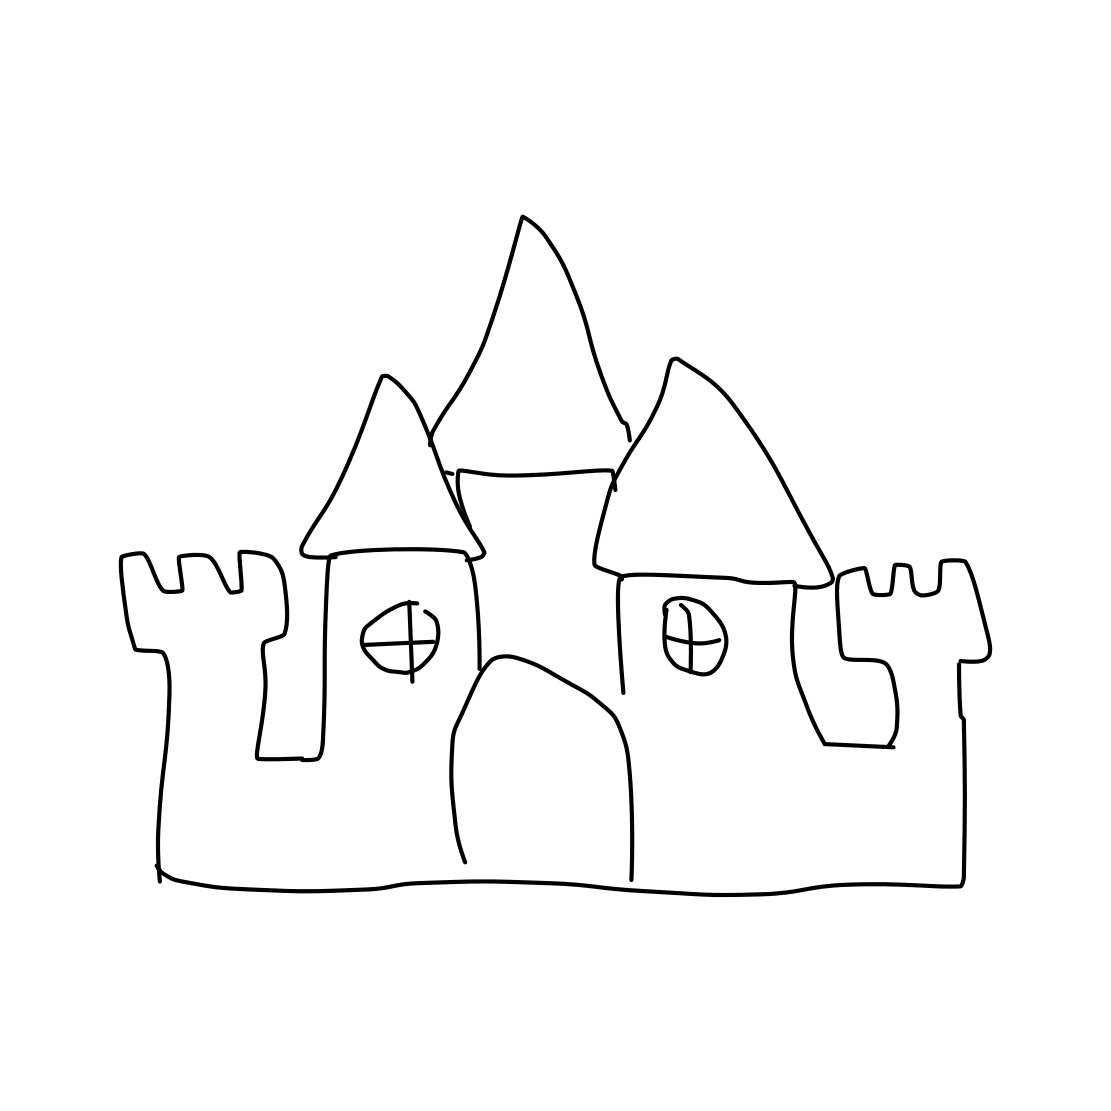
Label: castle